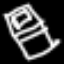
Label: bed